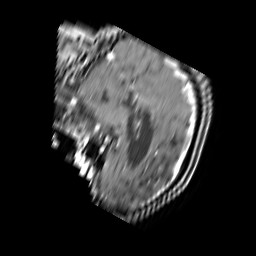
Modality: T1w
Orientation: sagittal
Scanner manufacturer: philips
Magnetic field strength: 1.5 T
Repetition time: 0.1915 s
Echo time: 0.001885 s